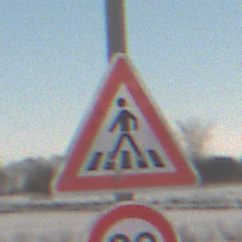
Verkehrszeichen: FussgaengerueberwegRechts
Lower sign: Geschwindigkeit20
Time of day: MorningAfternoon
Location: Outdoor (Nature)
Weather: Overcast
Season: Winter
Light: Natural